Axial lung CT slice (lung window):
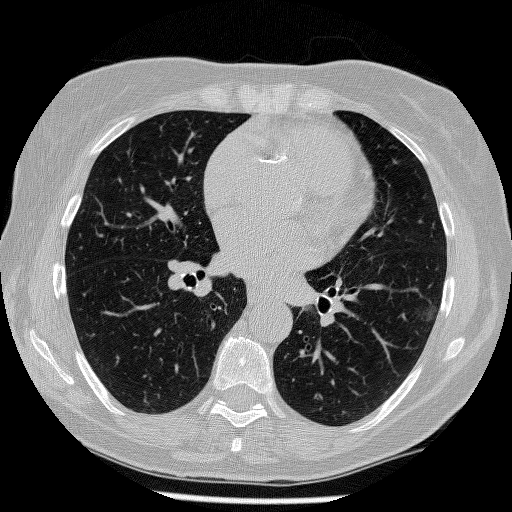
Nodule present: yes
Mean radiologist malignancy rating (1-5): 3.333